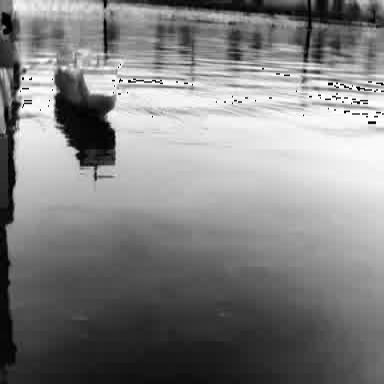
There is a container_ship in the infrared image.